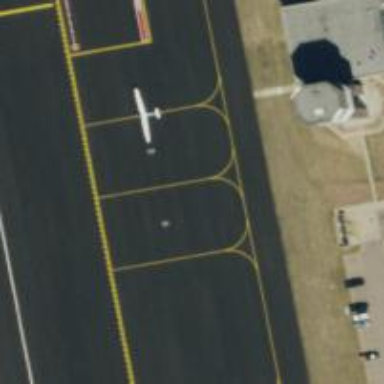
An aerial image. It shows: View of taxiway at the airport.